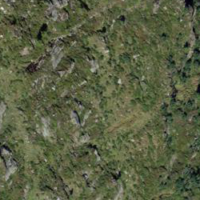
EUNIS habitat code: 26
Species observed at this site:
Alnus alnobetula